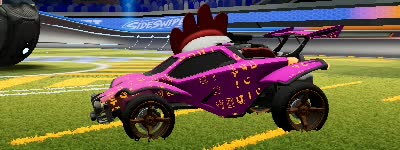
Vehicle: octane